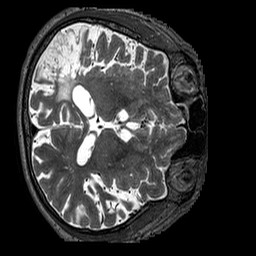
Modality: T2w
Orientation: axial
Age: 68
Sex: male
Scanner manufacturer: siemens
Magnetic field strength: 3 T
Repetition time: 3.2 s
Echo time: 0.567 s